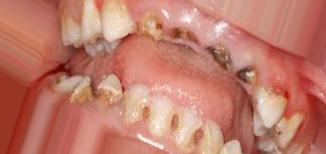
Condition: Caries